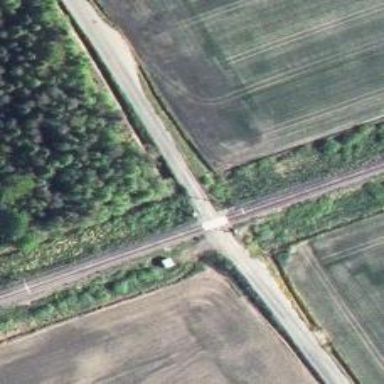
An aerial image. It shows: Unclassified road.